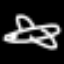
Label: airplane